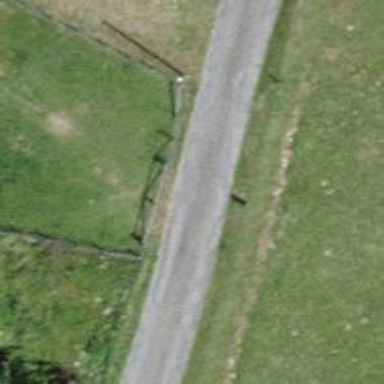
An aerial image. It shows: Unclassified paved road.